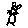
Label: cat